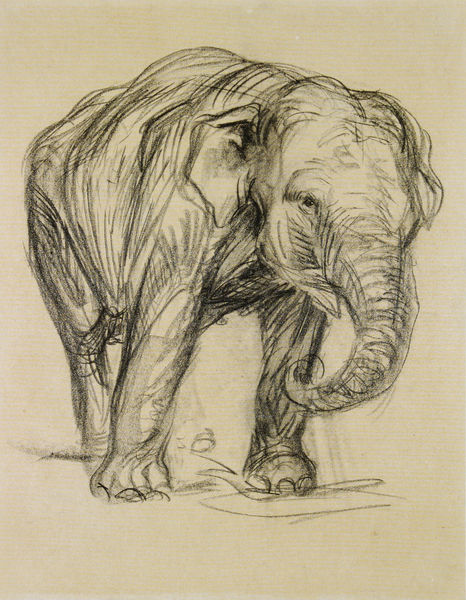
Titel: Elefant
Künstler: Franz Marc
Standort: Hamburg
Institution: Kunsthalle
Schlagwörter: dunkel, haut, kopf, körper, schatten, weiß, bewegung, grau, hell, kreide, licht, mund, nase, ohr, rücken, schwarz, skizze, stirn, zeichen, zeichnung, tier, beige, augen, horn, gehen, boden, auge, stehend, frontal, ohren, beine, füße, papier, studie, gewicht, schwer, afrika, grafik, graphik, linien, einfach, muskeln, pfoten, nägel, fein, steppe, striche, gemalt, linie, kohle, groß, schraffur, schwarzweiß, bleistift, zoo, kohlezeichnung, daumier, zeichnen, maul, stark, hörner, gelblich, indien, elfenbein, elefant, rüssel, dschungel, stosszähne, bewegungslinien, blaistift, elephant, langsam, baine, russel, dickhäuter, schraffen, sie, sonja, er, es, loyal